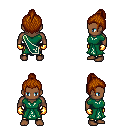
a pixel art fantasy rpg character, male body template, human, dark skin, sash dress, gold greaves, brunette short topknot hairstyle, gold gloves, four views (front, back, left, right), 2x2 character sprite sheet, small pixel art, hard edges, no anti-aliasing